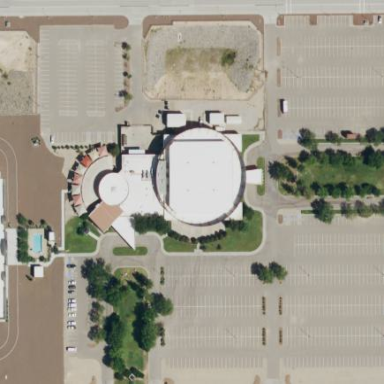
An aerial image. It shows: Events venue building.